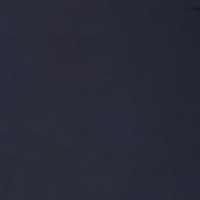
EUNIS habitat code: 14
Species observed at this site:
Podiceps cristatus
Cygnus olor